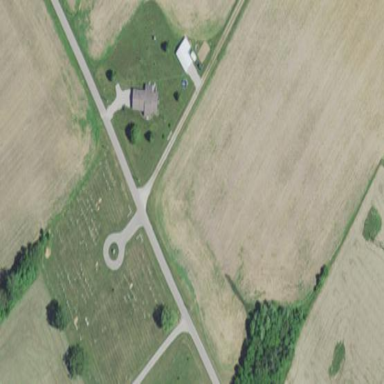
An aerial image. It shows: Cemetery.